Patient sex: M
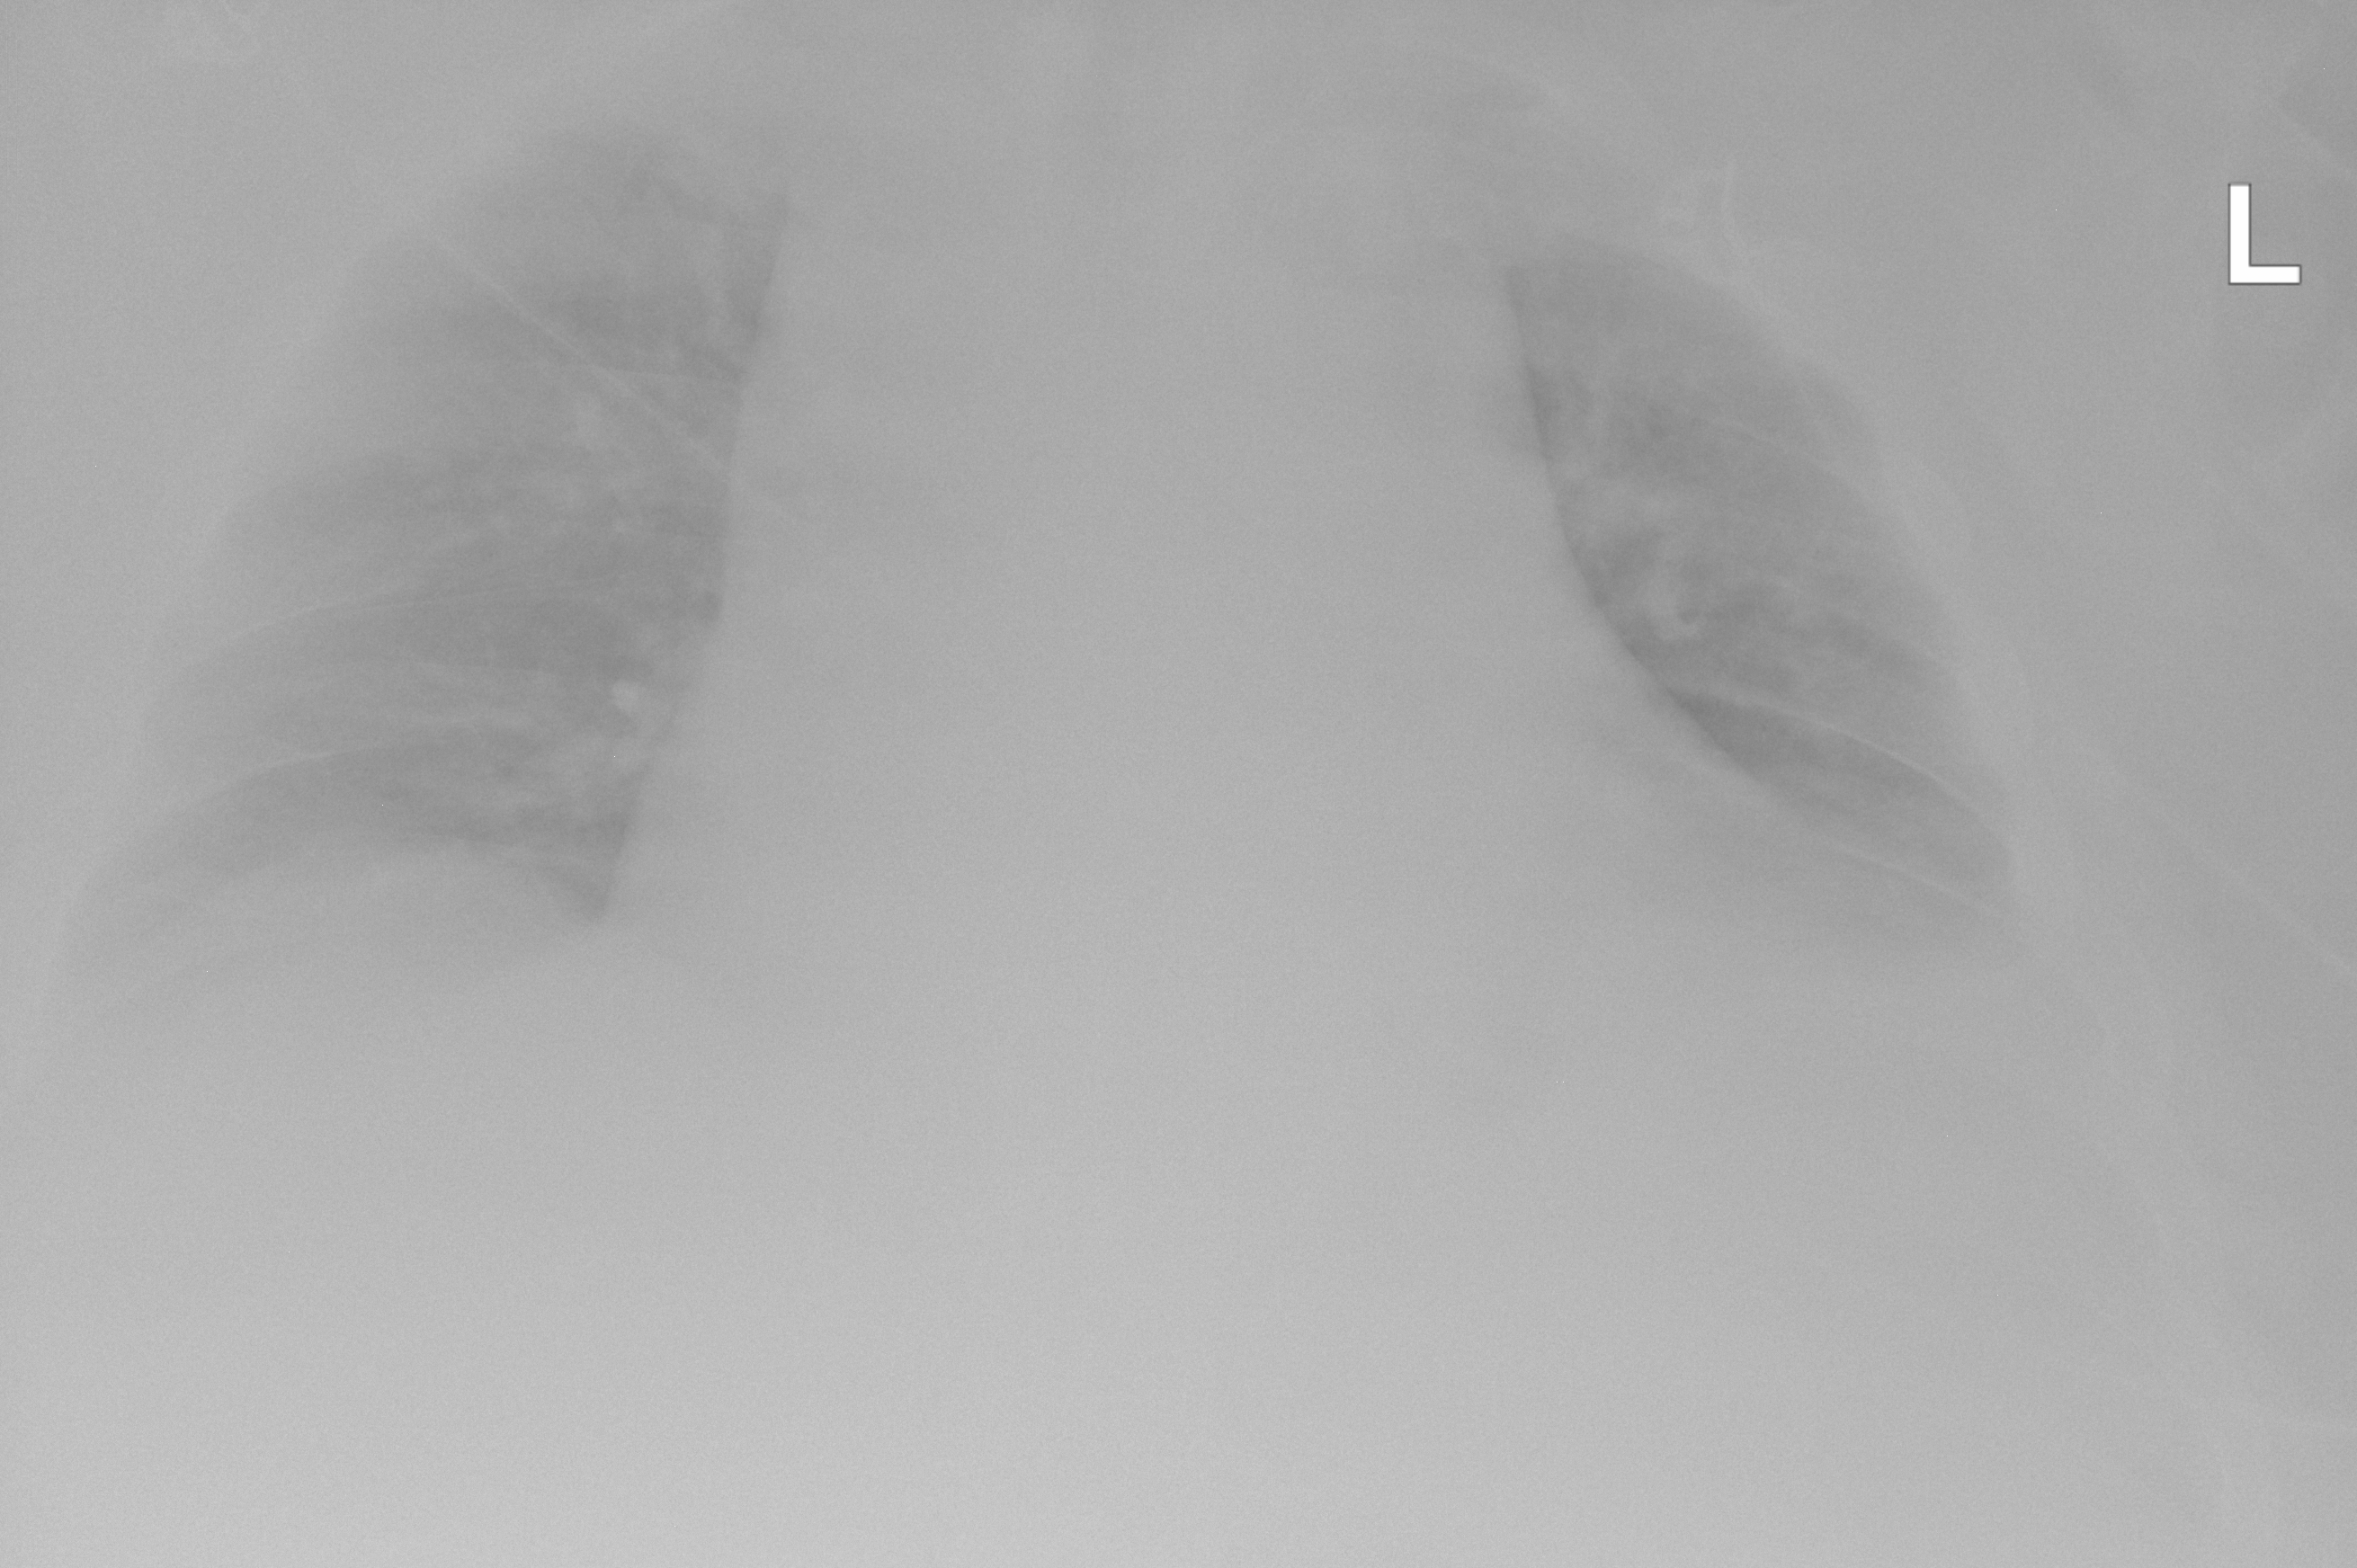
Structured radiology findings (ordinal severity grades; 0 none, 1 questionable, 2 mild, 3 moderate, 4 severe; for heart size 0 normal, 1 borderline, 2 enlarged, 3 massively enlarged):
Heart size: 2
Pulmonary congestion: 1
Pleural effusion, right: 0
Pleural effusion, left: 2
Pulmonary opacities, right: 0
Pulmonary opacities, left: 1
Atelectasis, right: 0
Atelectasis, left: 2